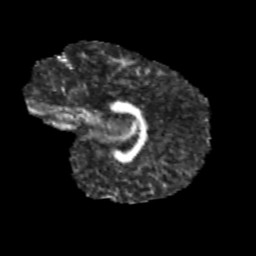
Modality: FA
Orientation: sagittal
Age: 10
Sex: male
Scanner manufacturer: siemens
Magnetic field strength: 3 T
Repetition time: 3.8 s
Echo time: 0.07 s